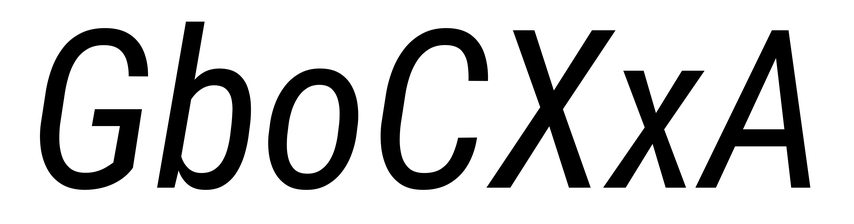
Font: Roboto-Italic_Condensed_Italic